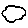
Label: cloud